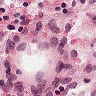
Metastatic tissue present: no